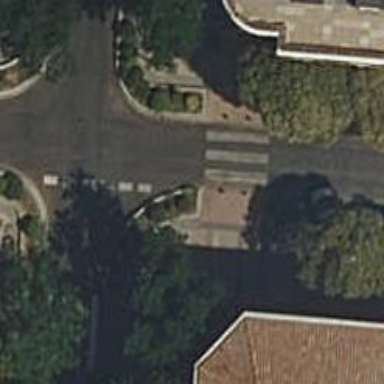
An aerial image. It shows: Marked crossing on the road.